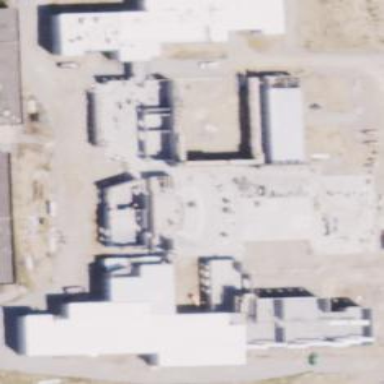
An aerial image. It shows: School building or complex.